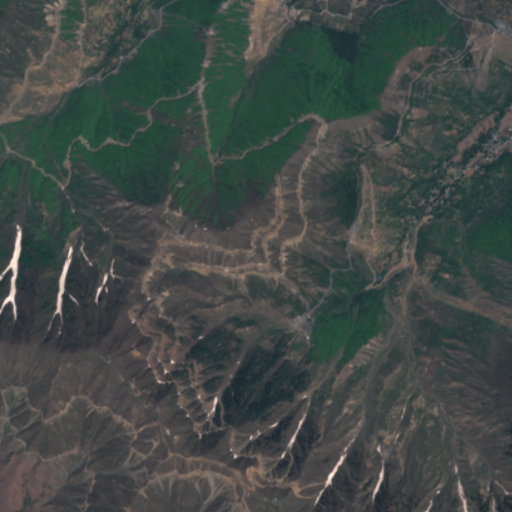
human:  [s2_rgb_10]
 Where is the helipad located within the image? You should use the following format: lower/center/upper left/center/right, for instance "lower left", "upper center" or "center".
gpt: The helipad is located in the lower center of the image.
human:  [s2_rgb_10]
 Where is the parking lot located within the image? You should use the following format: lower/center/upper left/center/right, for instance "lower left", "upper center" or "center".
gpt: The parking lot is located in the center of the image.
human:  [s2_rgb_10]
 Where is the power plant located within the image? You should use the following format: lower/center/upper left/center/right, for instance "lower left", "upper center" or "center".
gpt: There is no power plant in the image.